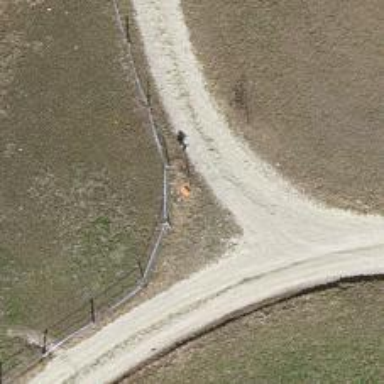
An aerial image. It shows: View of pole with roofed pipeline marker.